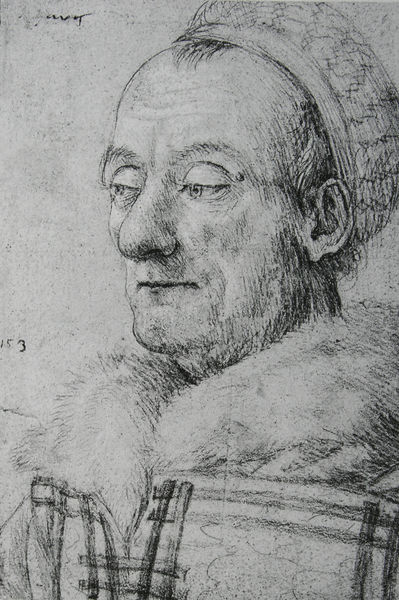
Titel: Bildnis eines Patriziers
Künstler: Hans d.Ä. Holbein
Standort: Berlin
Institution: Staatliche Museen zu Berlin, Kupferstichkabinett
Schlagwörter: mann, schatten, menschen, hut, kariert, licht, mund, nase, ohr, skizze, zeichnung, blick, bart, kappe, mütze, augen, kragen, pelz, hals, portrait, signatur, gewand, haare, mantel, lippen, rechts, fell, ad, schraffur, radierung, bleistift, pelzkragen, dürer, fellkragen, da vinci, unrasiert, schongauer, #augen, bleistifr, schrffur, #pelz, reimann